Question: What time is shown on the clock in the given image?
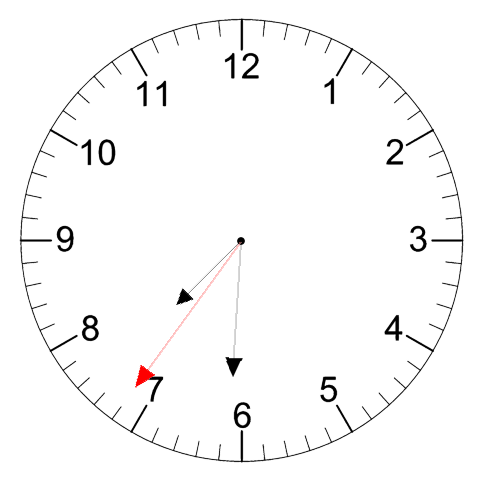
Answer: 07:30:36